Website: walmart
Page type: billing-address
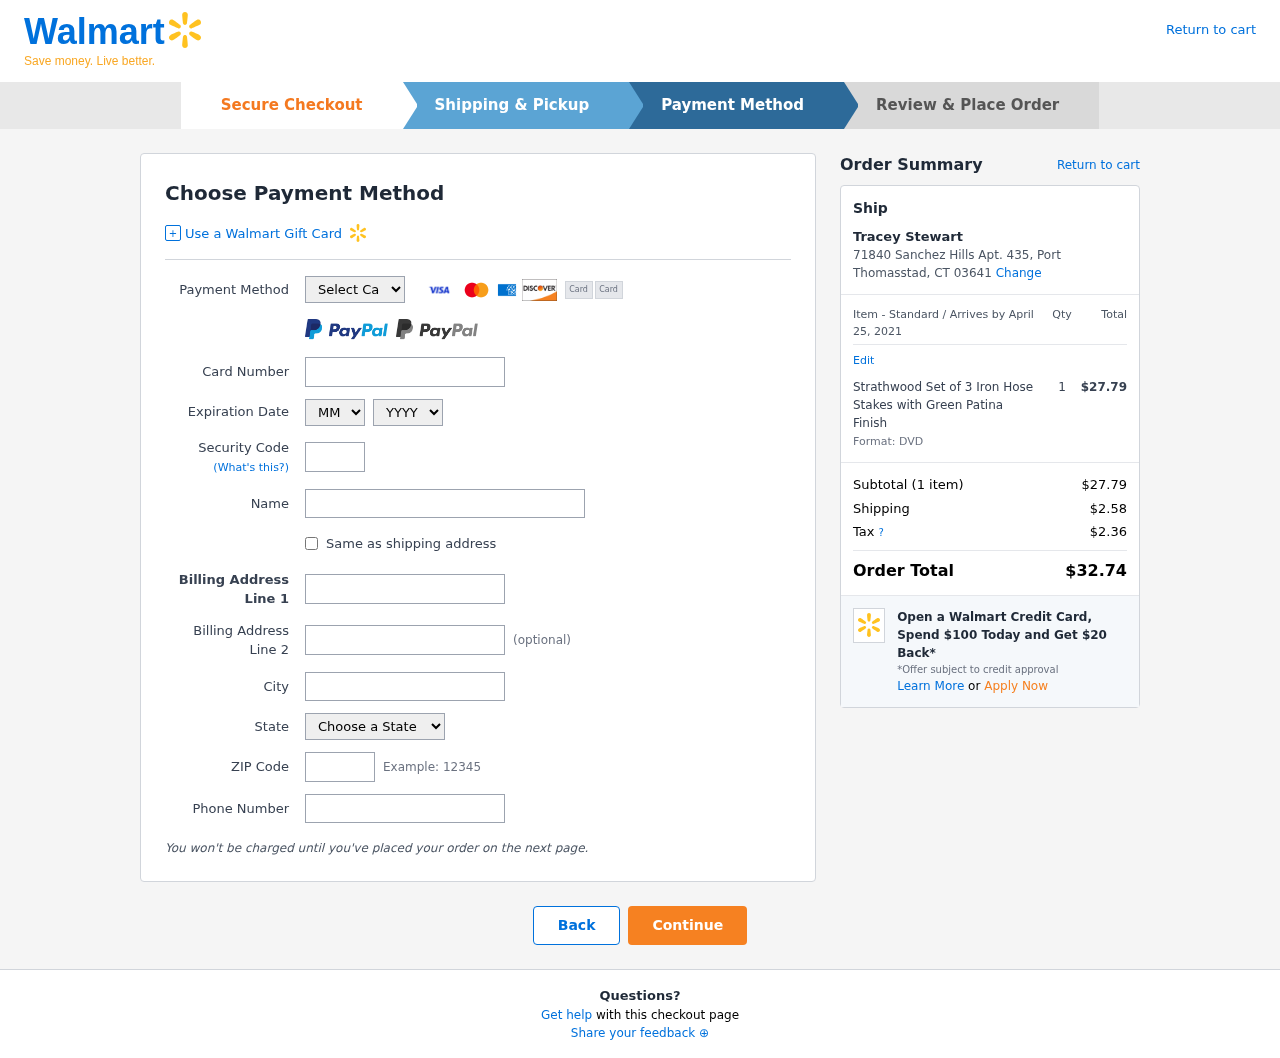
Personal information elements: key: PII_CARD_CVV
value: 709
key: PII_CARD_EXPIRY_MONTH
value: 07
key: PII_CARD_EXPIRY_YEAR
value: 30
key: PII_CARD_NUMBER
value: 6011 8624 7253 6348
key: PII_CARD_TYPE
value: Discover
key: PII_CITY
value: Port Thomasstad
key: PII_CITY_STATE_ZIP
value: Port Thomasstad, CT 03641
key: PII_FULLNAME
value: Tracey Stewart
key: PII_PHONE
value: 8509777254
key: PII_POSTCODE
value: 03641
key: PII_STATE
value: Connecticut
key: PII_STREET
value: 71840 Sanchez Hills Apt. 435
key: PII_FULLNAME2
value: Tracey Stewart
Product elements: key: PRODUCT1_NAME
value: Strathwood Set of 3 Iron Hose Stakes with Green Patina Finish
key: PRODUCT1_PRICE
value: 27.79
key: PRODUCT1_QUANTITY
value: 1
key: PRODUCT1_DESC
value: Format: DVD
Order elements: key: ORDER_DELIVERY_DATE
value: April 25, 2021
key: ORDER_NUM_ITEMS
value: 1
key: ORDER_SUBTOTAL
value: $27.79
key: ORDER_SHIPPING_COST
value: $2.58
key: ORDER_TAX
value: $2.36
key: ORDER_TOTAL
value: $32.74